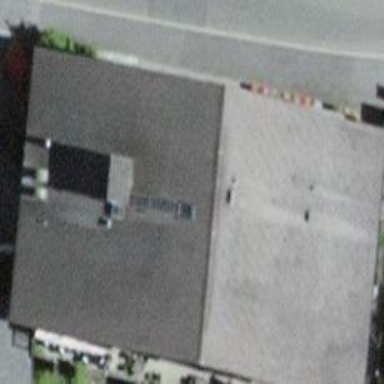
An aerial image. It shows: Hotel building.